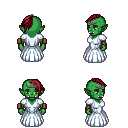
a pixel art fantasy rpg character, female body template, orc, green skin, underdress, red pants, brunette long mohawk hairstyle, iron tiara, leather bracers, black shoes, four views (front, back, left, right), 2x2 character sprite sheet, small pixel art, hard edges, no anti-aliasing